Question: I was reading the example from <URL>, I see the project contains two background removal dlls, one for 32 bit computers and one for 64 bit computers. However they are not listed in the References.

My question is what does the small blue icon mean at the lower right corner of the dll icon, and what is the proper way to use these two dlls?
Thanks in advance.
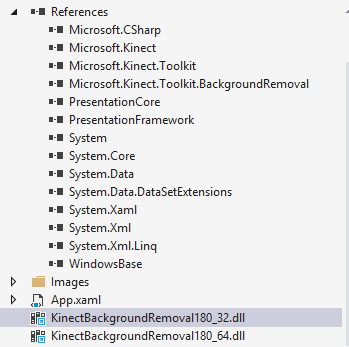
Answer: The small blue icon means that the dll is a link. It was added using the "add as link" option in the Add dialog box. It means it is not a literal file in your project, but a link to a file that is somewhere else. You can use this feature to share a file across two projects, or to add a file to your project while keeping it stored somewhere external. You can see what this does if you right-click on it and select properties the properties window will appear. Take a look at "Full Path" and you will see where the file is. Compare that to another file in your project and notice that the path points to right there within your project.
The DLL files are the "native" DLLs, and they will automatically be used by Microsoft.Kinect.Toolkit.BackgroundRemoval.dll, which you already have a reference to. The only thing you have to do is make sure that those DLL files are in the same directory as your EXE. That should happen automatically since they are in your project, and the properties for those files are configured as "Copy Local" = Newest.